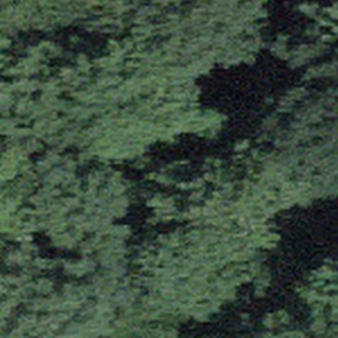
Label: other